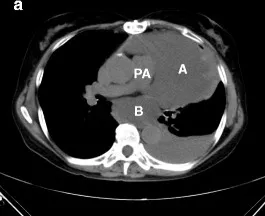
Preoperative computed-tomography images. Computed tomography of a horizontal dislocation and b coronal dislocation showing a large mass in the pericardium anterolateral to the main pulmonary artery (A).
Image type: radiology (ct)